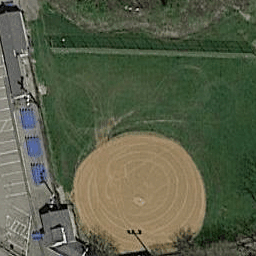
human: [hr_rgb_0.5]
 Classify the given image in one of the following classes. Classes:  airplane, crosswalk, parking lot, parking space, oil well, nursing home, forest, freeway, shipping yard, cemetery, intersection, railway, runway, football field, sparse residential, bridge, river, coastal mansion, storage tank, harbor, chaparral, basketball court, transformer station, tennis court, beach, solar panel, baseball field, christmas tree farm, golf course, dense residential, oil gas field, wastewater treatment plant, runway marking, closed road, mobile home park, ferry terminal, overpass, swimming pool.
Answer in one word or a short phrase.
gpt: baseball field